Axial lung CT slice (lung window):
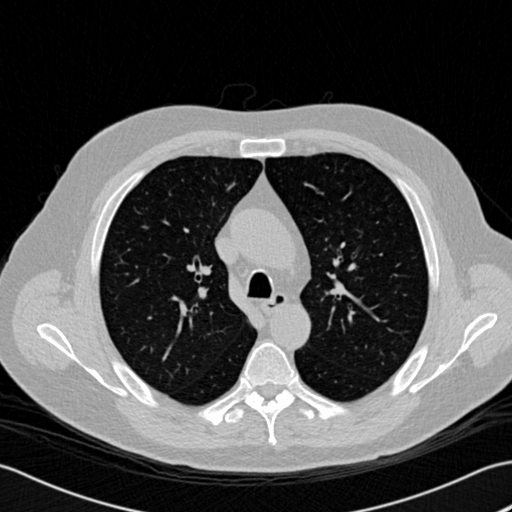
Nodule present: no